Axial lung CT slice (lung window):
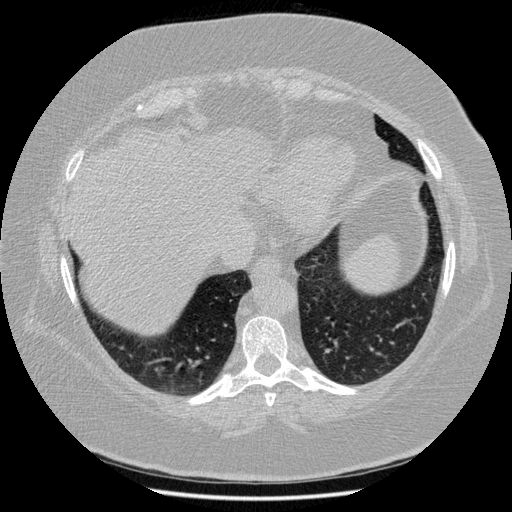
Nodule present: no